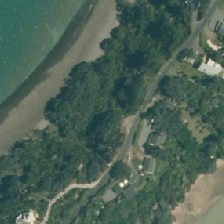
Land cover: urban_build_up